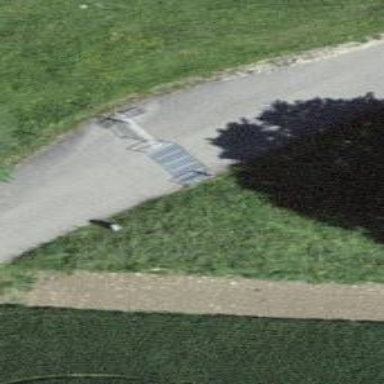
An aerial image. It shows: Cattle grid barrier.